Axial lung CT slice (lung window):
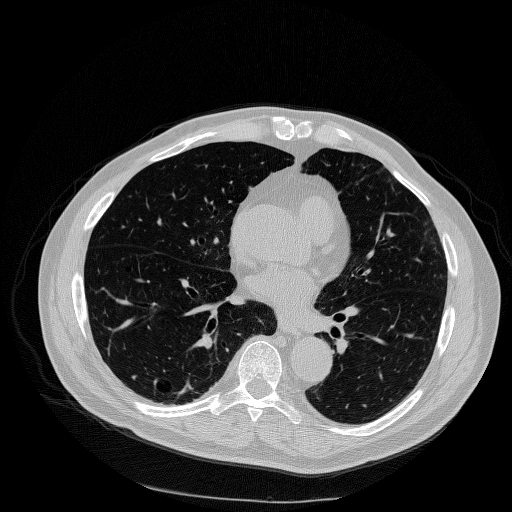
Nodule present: no